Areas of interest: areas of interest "Industrial Building"
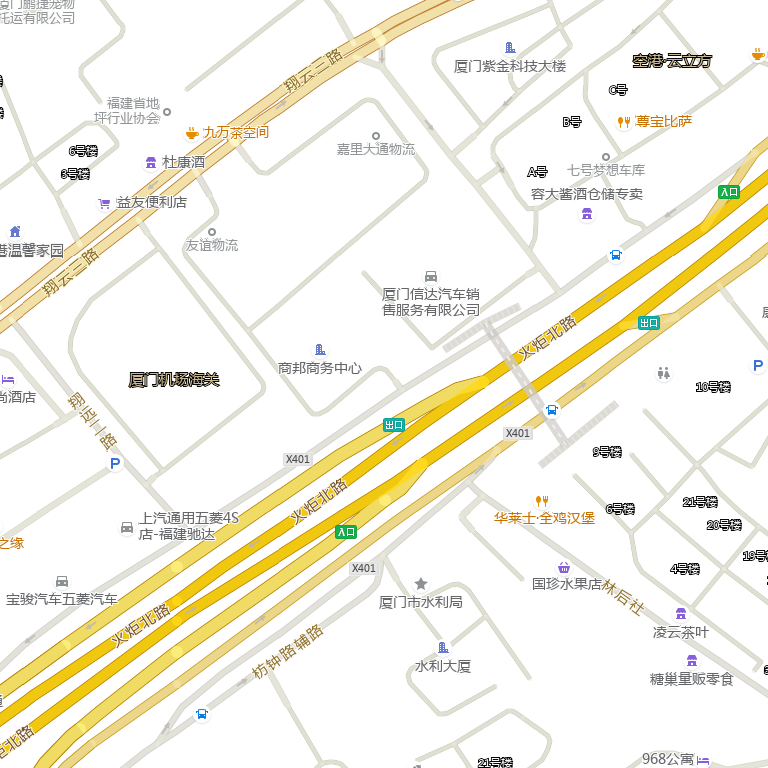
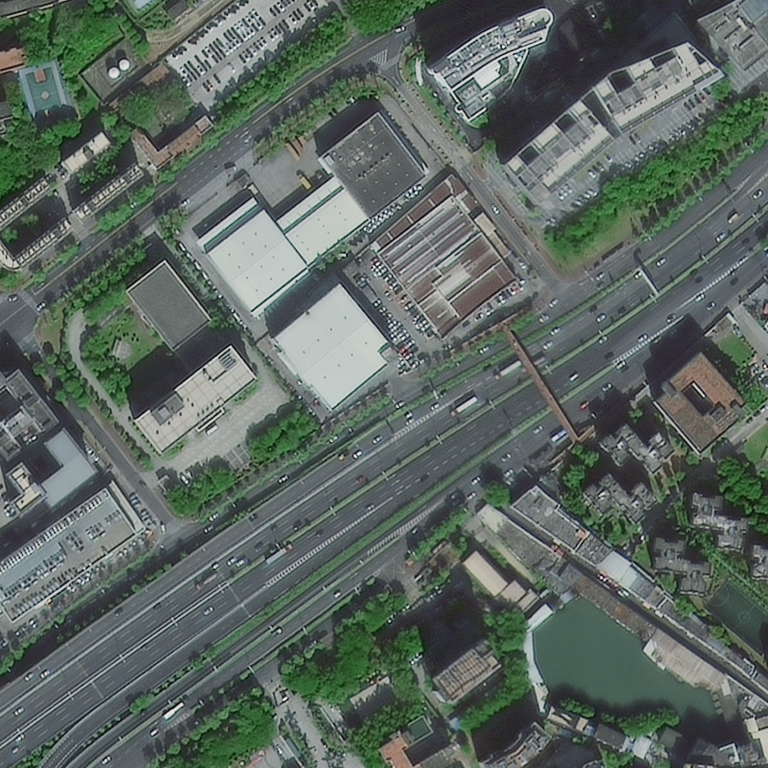